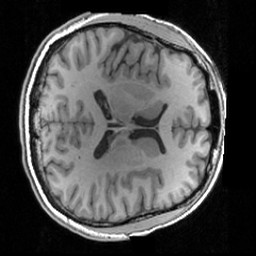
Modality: T1w
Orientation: axial
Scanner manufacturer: siemens
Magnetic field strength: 3 T
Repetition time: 1.63 s
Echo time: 0.00311 s